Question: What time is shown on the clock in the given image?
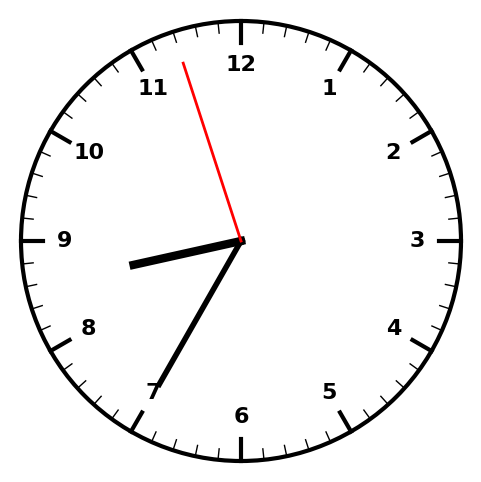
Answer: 08:34:57